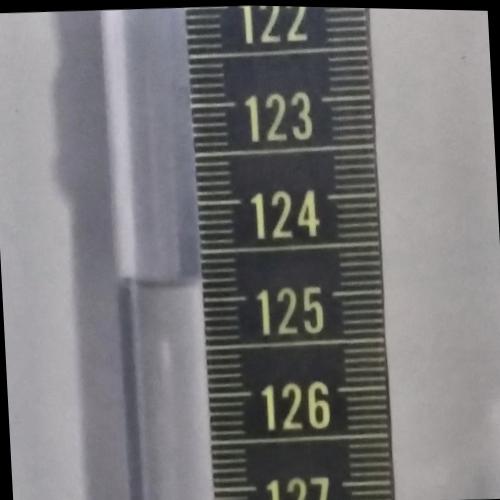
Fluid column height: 124.8 cm